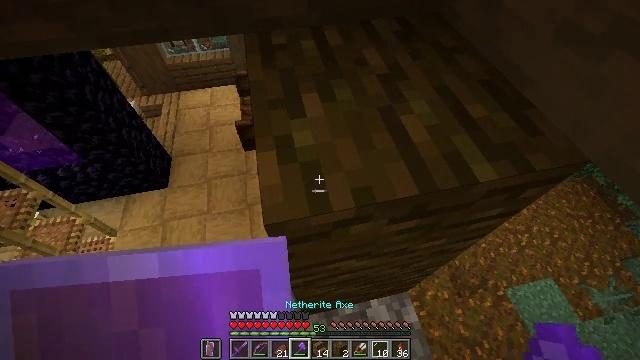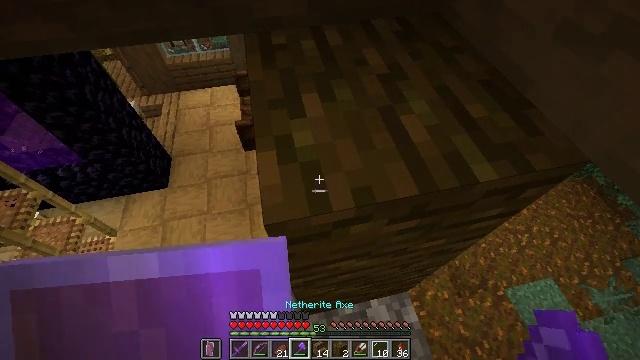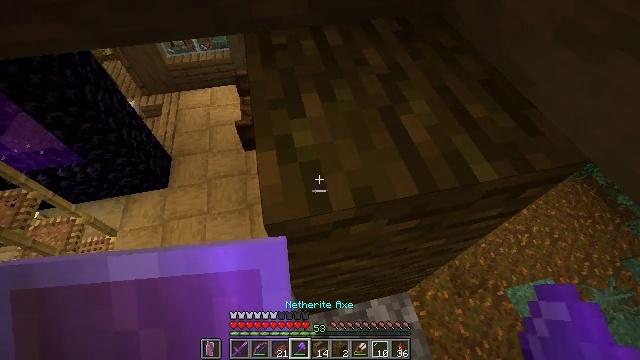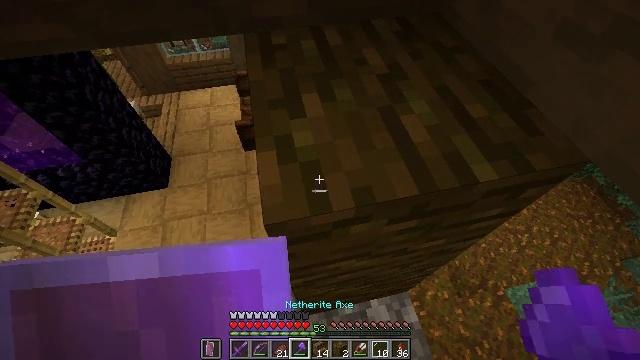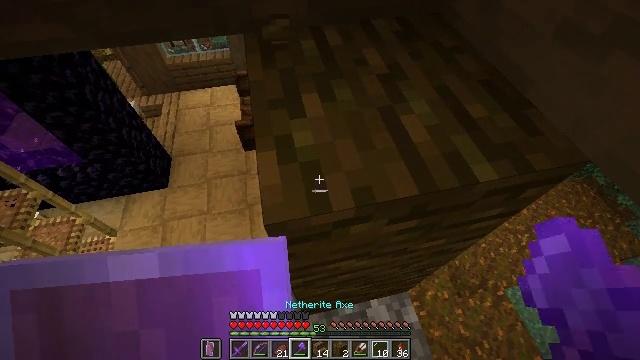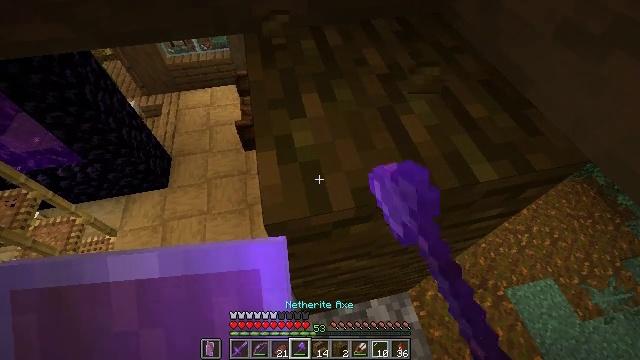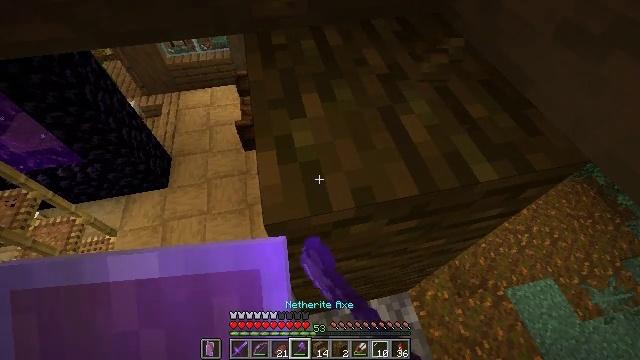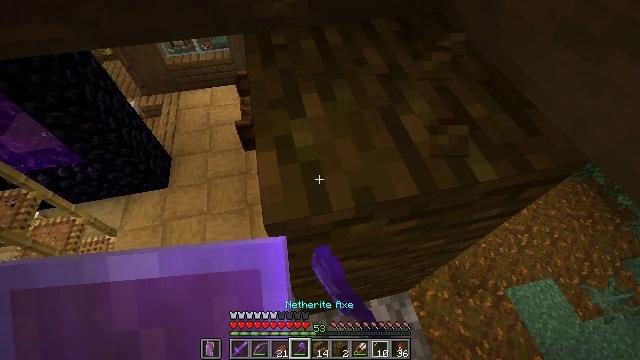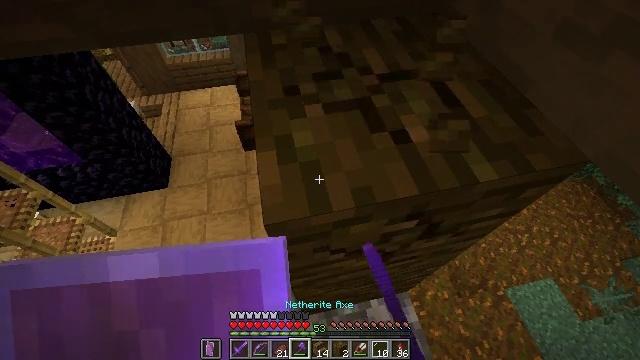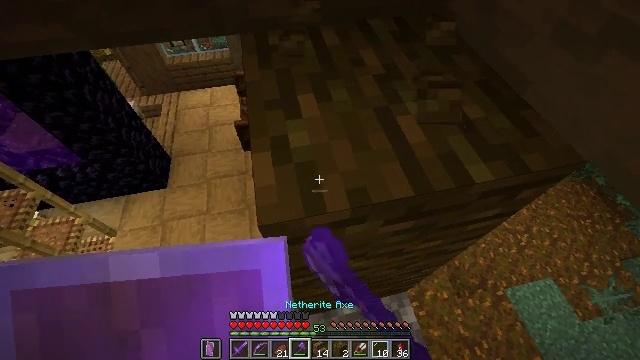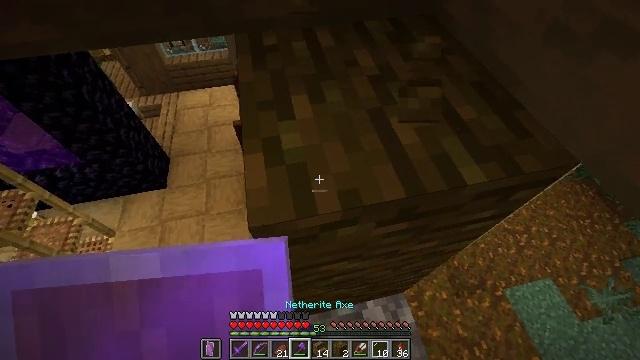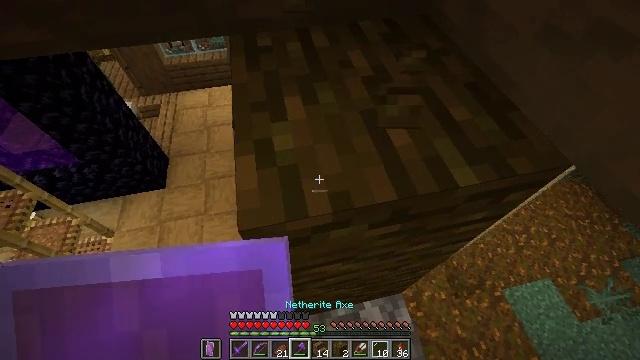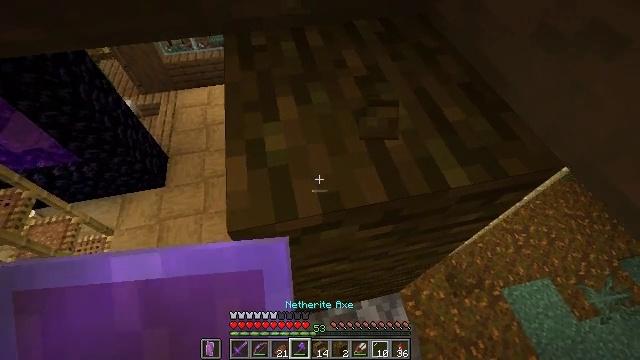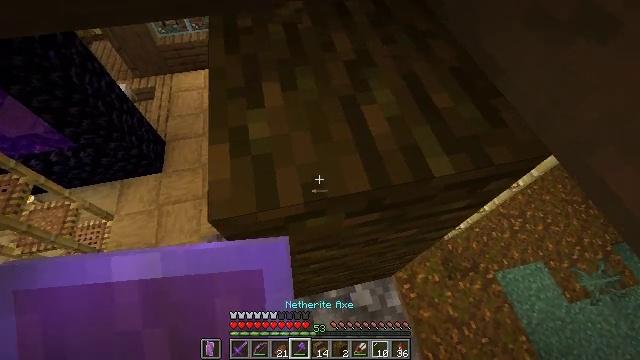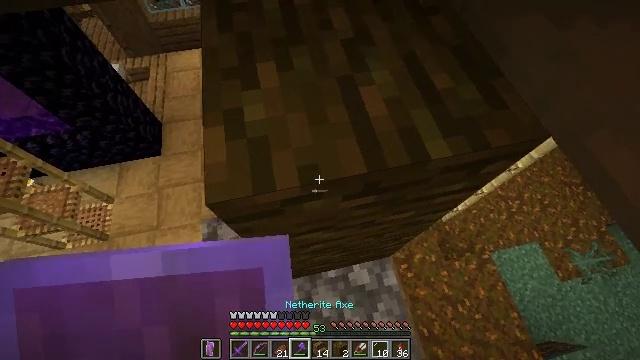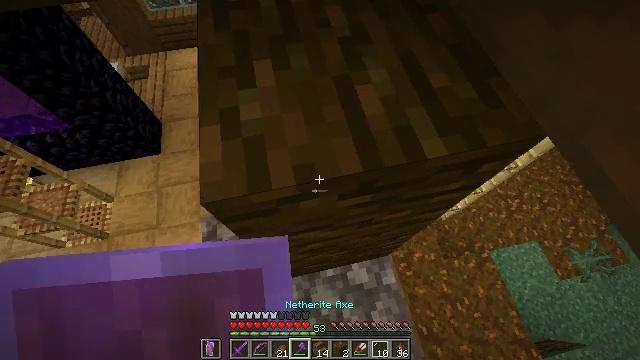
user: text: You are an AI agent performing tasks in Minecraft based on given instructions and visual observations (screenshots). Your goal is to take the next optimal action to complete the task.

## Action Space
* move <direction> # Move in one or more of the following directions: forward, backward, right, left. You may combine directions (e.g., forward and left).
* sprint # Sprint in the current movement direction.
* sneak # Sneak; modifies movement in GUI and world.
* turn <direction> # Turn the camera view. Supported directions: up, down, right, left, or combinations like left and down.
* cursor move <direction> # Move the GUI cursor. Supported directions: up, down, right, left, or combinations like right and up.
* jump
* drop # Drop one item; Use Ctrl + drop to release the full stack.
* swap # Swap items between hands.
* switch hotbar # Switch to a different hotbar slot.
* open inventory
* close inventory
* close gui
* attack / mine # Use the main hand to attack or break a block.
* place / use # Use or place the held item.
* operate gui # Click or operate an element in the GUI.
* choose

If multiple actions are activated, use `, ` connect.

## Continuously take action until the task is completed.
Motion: motion action
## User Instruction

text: mine block jungle wood
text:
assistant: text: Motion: no_op
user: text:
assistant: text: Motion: no_op
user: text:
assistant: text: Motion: no_op
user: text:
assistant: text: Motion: attack / mine
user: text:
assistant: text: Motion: attack / mine
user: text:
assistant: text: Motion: attack / mine
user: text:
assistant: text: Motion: attack / mine
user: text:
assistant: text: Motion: attack / mine
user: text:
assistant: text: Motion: move forward
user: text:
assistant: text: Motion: move forward
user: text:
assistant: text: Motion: move forward
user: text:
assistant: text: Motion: move forward
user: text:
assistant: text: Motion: turn down
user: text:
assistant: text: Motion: turn down
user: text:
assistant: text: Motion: no_op
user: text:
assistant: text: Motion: no_op
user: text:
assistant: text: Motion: attack / mine
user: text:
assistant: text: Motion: attack / mine
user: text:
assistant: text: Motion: attack / mine
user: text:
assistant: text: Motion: attack / mine
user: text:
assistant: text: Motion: no_op
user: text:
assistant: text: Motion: no_op
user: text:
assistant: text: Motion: no_op